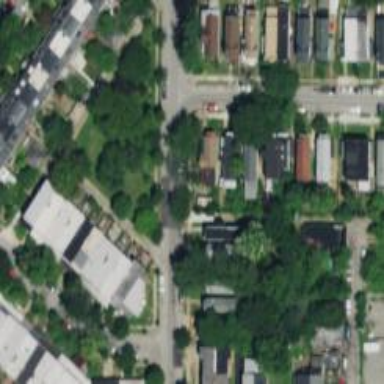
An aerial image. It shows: Alley classified as service road.